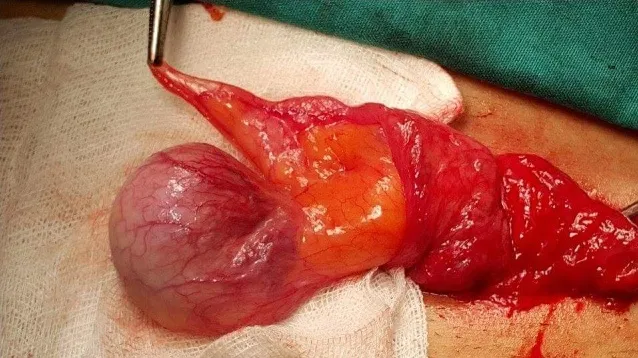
A complete separation between the epididymis and the left testis with a mesentery. . If nonscrotal SNT is found incidentally during surgery, orchiectomy could be performed because of increased risk of malignancy.
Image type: medical_photograph (other_medical_photograph)